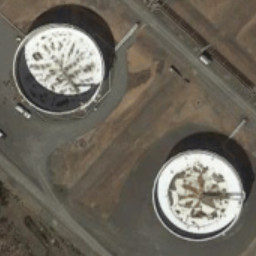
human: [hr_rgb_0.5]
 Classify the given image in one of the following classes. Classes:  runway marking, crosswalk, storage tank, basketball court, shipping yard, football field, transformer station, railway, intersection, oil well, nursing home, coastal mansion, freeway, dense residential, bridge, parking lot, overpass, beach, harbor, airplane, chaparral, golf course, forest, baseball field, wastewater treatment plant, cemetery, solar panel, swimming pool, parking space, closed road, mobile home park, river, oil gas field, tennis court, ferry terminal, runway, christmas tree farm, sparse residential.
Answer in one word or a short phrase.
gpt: storage tank